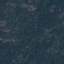
Land use / land cover: Forest